Field crop: maize
Growth stage: 1
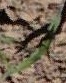
Species: maize